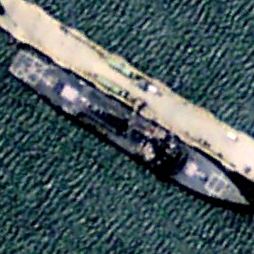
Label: destroyer